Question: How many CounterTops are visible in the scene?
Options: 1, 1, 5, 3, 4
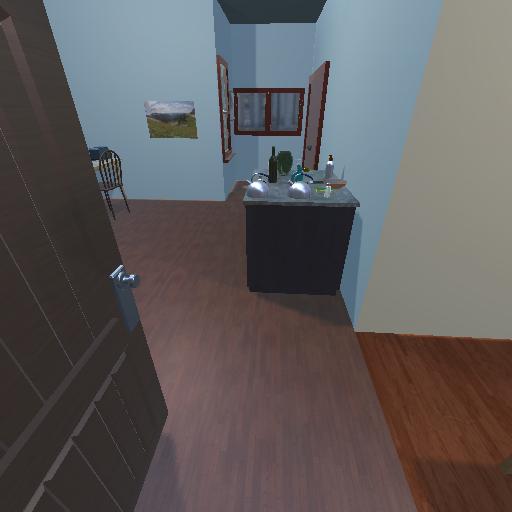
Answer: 1